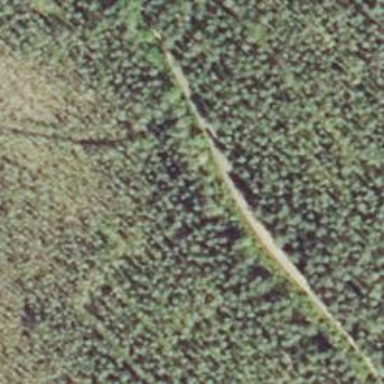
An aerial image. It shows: Unclassified road.